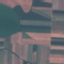
Land use / land cover: AnnualCrop